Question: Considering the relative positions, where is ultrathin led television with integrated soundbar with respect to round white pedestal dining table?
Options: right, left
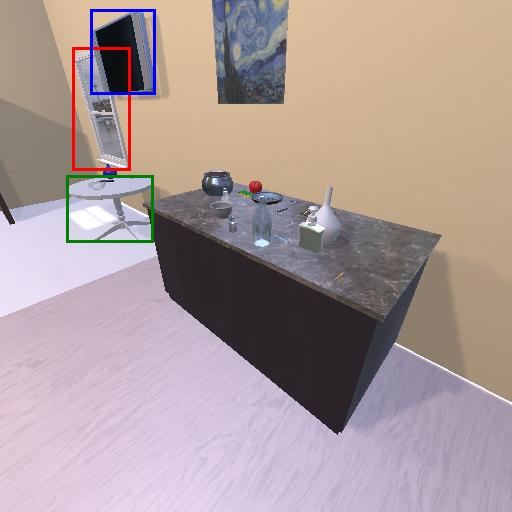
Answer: right